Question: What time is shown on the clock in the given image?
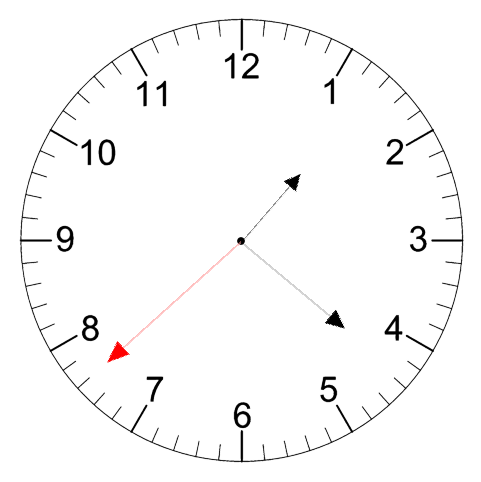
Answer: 01:21:38